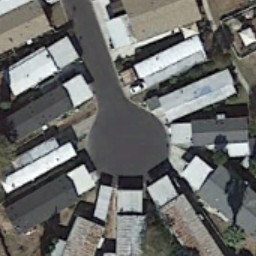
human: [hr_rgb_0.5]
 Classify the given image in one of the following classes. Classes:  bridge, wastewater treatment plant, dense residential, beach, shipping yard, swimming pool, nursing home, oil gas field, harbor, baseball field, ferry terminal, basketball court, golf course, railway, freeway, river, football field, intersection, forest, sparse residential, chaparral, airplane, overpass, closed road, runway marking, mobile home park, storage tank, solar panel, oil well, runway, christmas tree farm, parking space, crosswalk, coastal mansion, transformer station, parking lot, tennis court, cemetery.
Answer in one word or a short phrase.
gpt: mobile home park